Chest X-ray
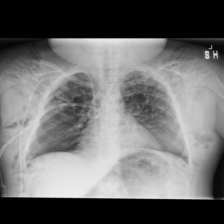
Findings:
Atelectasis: negative
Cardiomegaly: negative
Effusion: negative
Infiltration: negative
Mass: negative
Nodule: negative
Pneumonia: negative
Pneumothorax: negative
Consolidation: negative
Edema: negative
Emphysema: positive
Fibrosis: negative
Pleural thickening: negative
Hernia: negative